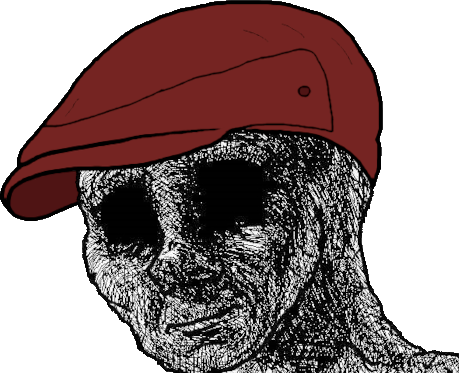
Label: 5_Withered_Wojak